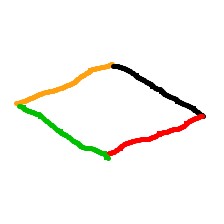
Shape: rhombus